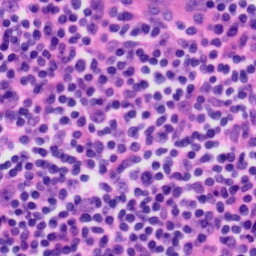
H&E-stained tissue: Tonsil